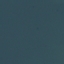
Label: SeaLake